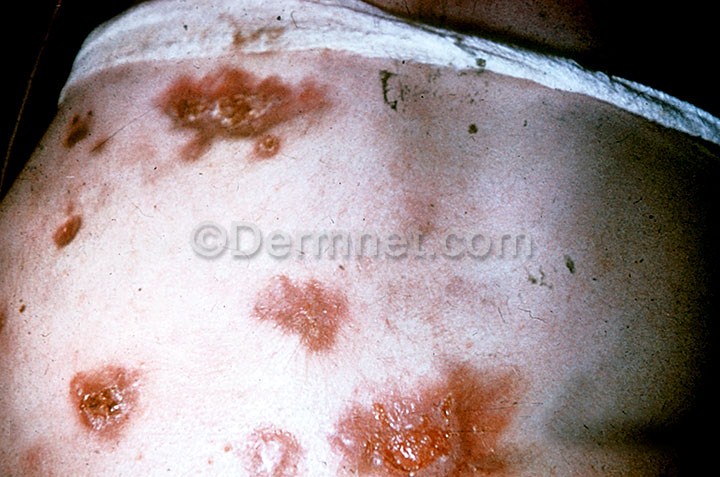
Disease: Systemic Disease